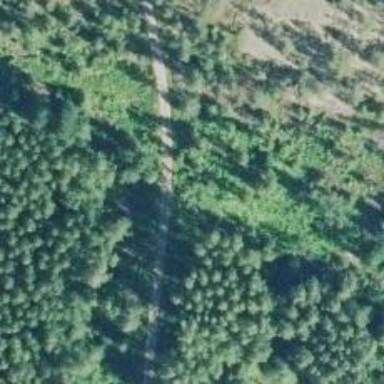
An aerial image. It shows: Unclassified road.